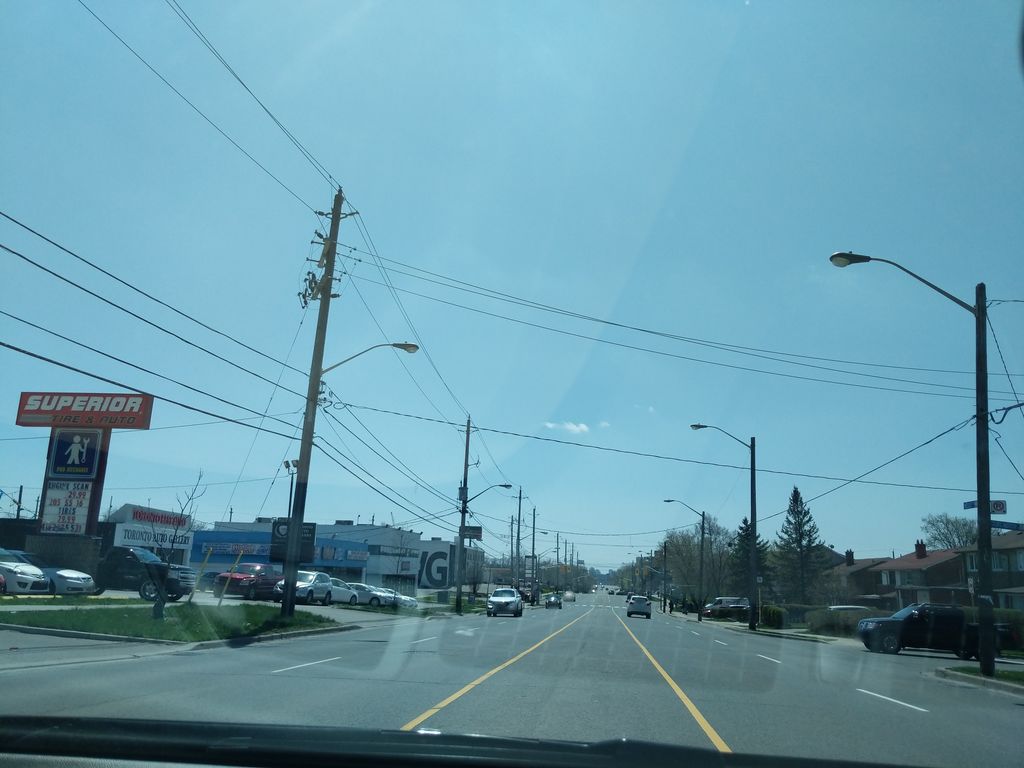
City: toronto